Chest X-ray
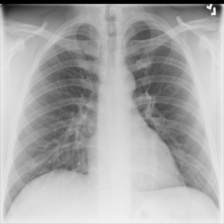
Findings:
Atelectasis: negative
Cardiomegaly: negative
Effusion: negative
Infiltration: negative
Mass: negative
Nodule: negative
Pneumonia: negative
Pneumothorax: negative
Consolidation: negative
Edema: negative
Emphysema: negative
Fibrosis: negative
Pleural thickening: negative
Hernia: negative